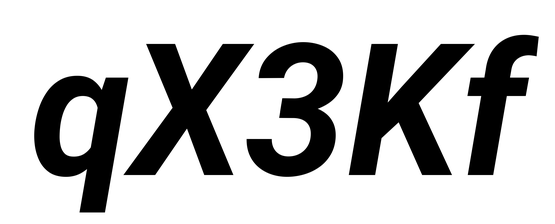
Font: Roboto-Italic_Bold_Italic